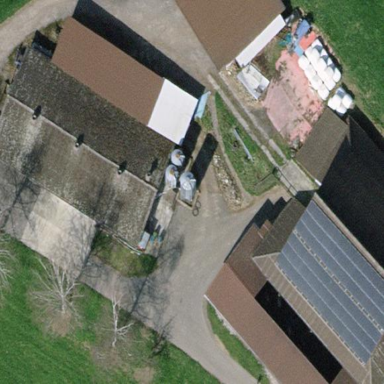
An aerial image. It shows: Farmyard area.